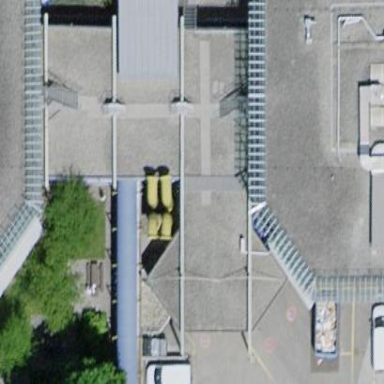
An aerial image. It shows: Hospital building.